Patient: sex M, age 61
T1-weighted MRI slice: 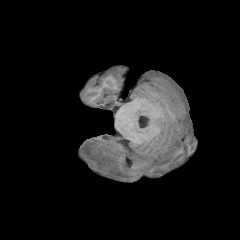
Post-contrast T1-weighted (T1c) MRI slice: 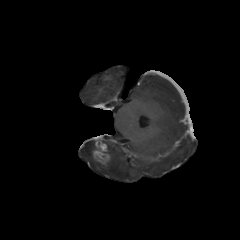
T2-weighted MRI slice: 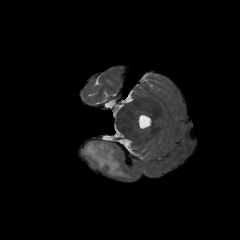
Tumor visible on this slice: yes
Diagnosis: Glioblastoma, IDH-wildtype
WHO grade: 4